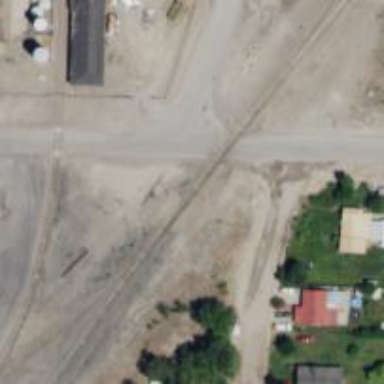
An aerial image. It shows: Railway level crossing.